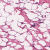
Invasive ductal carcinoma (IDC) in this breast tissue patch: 0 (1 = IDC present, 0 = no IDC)